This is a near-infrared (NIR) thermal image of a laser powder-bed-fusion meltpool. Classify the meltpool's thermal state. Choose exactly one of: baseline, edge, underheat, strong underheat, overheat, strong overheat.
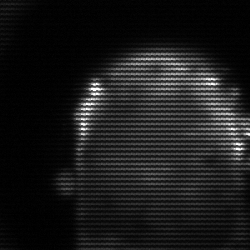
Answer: baseline